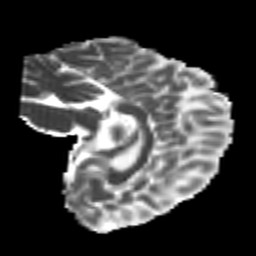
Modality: MD
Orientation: sagittal
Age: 22
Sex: female
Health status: healthy
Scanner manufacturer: philips
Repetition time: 7.384 s
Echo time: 0.08599 s